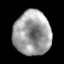
Tissue: lung
Cell type: T cells
Senescence score: 0.1899
Nuclear area (px): 1612
Mean DAPI intensity: 157.962